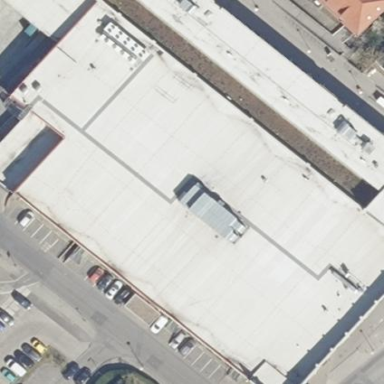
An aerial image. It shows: Beige building with black roof.